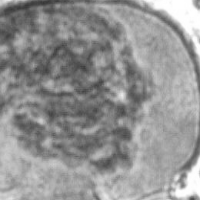
Label: prophase